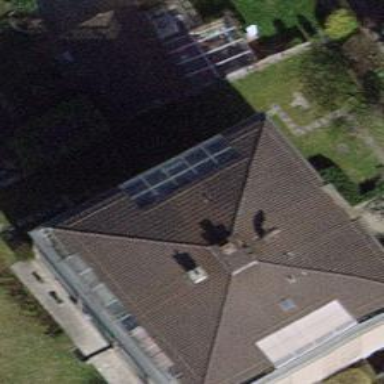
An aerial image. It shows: Pyramidal roof shapes the top of the apartments building.